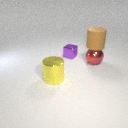
large red metal sphere to the right of large yellow metal cylinder